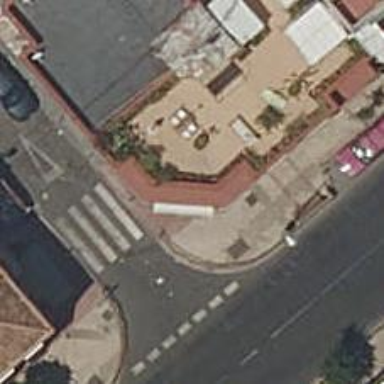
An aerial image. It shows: Café.